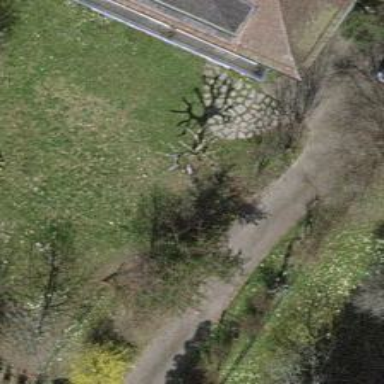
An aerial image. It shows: Garden with deciduous broadleaved trees.